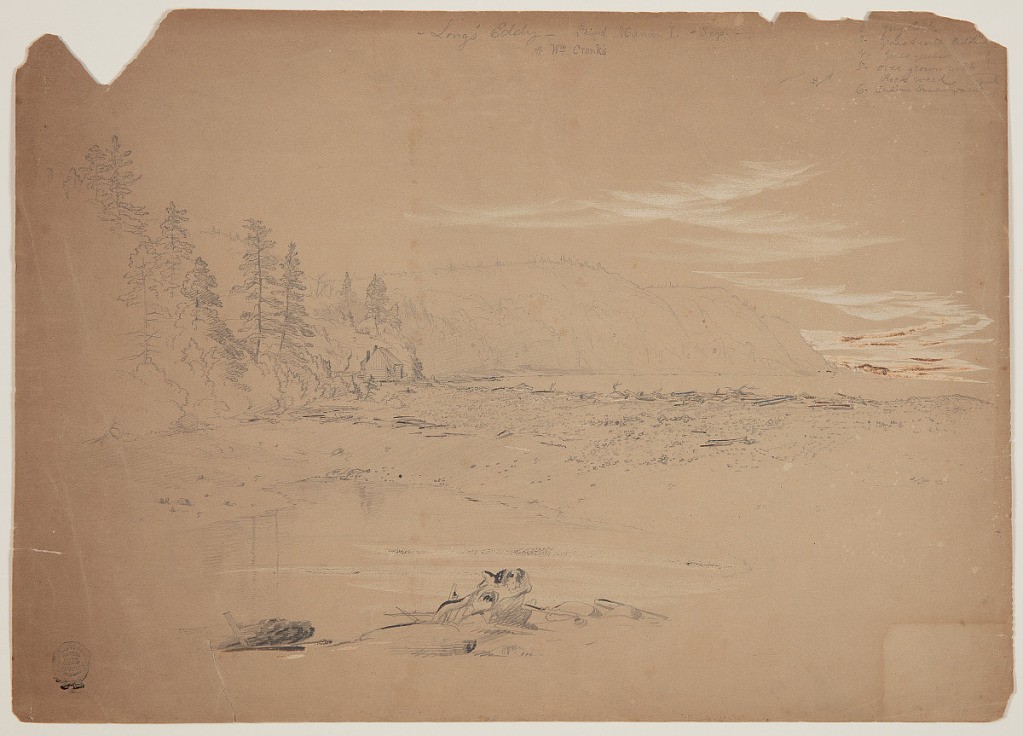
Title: Long's Eddy at William Cronk's, Grand Manan Island, Canada
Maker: Frederic Edwin Church, American, 1826–1900
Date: September 1851
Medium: Graphite, white gouache, and oxidized white gouache on tan wove paper
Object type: Drawing
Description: Landscape sketch showing the steep cliffs and rugged northern coastline of Grand Manan Island in Canada, near Long's Eddy. In the immediate foreground, a tidal pool fills a declivity on the beach, which is otherwise strewn with stones and driftwood. Together with a few rocks, a large, knobby piece of driftwood is visible in the immediate foreground at lower center. Stretching horizontally across the middle distance, the beach extends out of frame at right and is bounded at left by steep embankment heavily wooded with conifer trees. Along this embankment at center left, a log cabin is visible--presumably the abode of the titular "William Cronk." Behind the cabin, a road ascends the embankement and curves to the left. In the background at center and center right, three succeeding ridges of immense coastal cliffs recede into the distance while wispy clouds hang above, rendered in white gouache. Indian Encampment Beach, now known as Indian Beach, is included in the background at right.